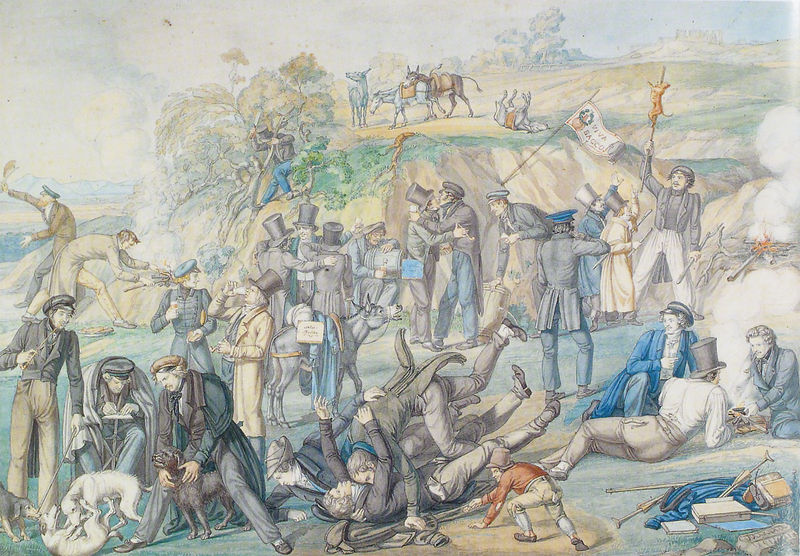
Titel: Deutsches Künstlerfest bei Cevaro
Künstler: Dietrich Wilhelm Lindau
Institution: Hillerod, Det Natioalhistoriske Museum pa Frederiksborg
Schlagwörter: berg, felsen, feuer, gemälde, aquarell, landschaft, menschen, männer, zeichnung, gras, hunde, tuch, fest, zylinder, anzug, hose, jacke, mützen, hügel, land, kind, esel, pferde, küste, stab, fahne, essen, freude, balgen, revolution, uniform, aufstand, koloriert, jagd, braten, gewehr, toben, studenten, krücken, ausgelassen, spieß, grillen, burschenschaft, 1848, herrenrock, heteronormativität, freuse